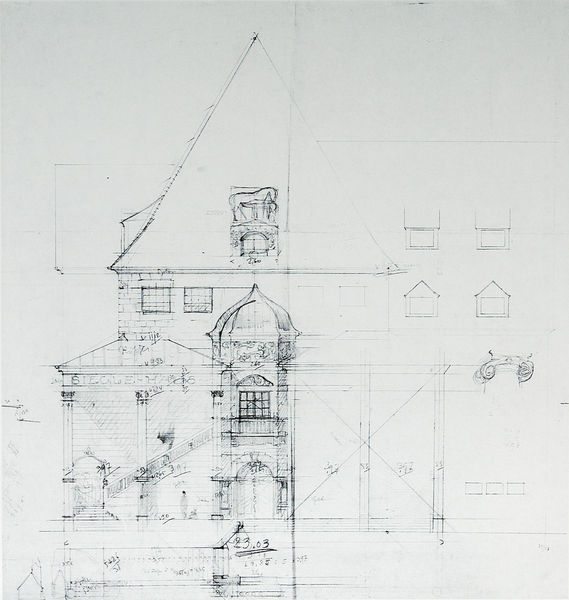
Titel: Gustav-Stiegle-Haus in Stuttgart
Künstler: Theodor Fischer
Standort: München
Institution: Architektursammlung der TU
Schlagwörter: weiß, dreieck, fenster, grau, schwarz, skizze, säule, säulen, zeichnung, dach, gebäude, haus, haube, wand, architektur, sockel, flach, gitter, pferd, turm, balkon, schrift, papier, bogen, fassade, dächer, giebel, mauer, ziegel, grafik, graphik, linien, kuppel, treppe, vorsprung, gerade, seitenansicht, aufgang, durchgang, stufen, striche, eingang, erker, treppenstufen, veranda, wohnhaus, palast, linie, groß, schnitt, schwarzweiß, bleistift, helm, entwurf, rathaus, unvollendet, architrav, kapitell, fries, portal, rustika, villa, karte, schnörkel, gesims, altan, gaube, plan, herrenhaus, pavillon, pavillion, schaft, querschnitt, raster, gebälk, aufriss, bauplan, säulenordnung, spitzgiebel, vorhalle, gaupe, paln, bürgerhaus, baisis, bie, grade, spitzgieel